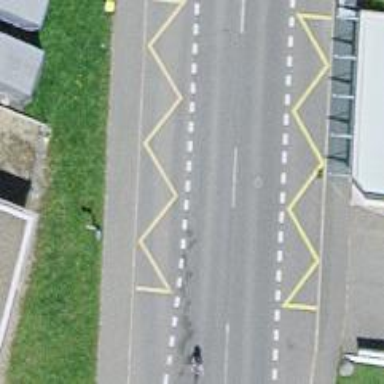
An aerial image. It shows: Platform for public transport. The platform is located by the road.